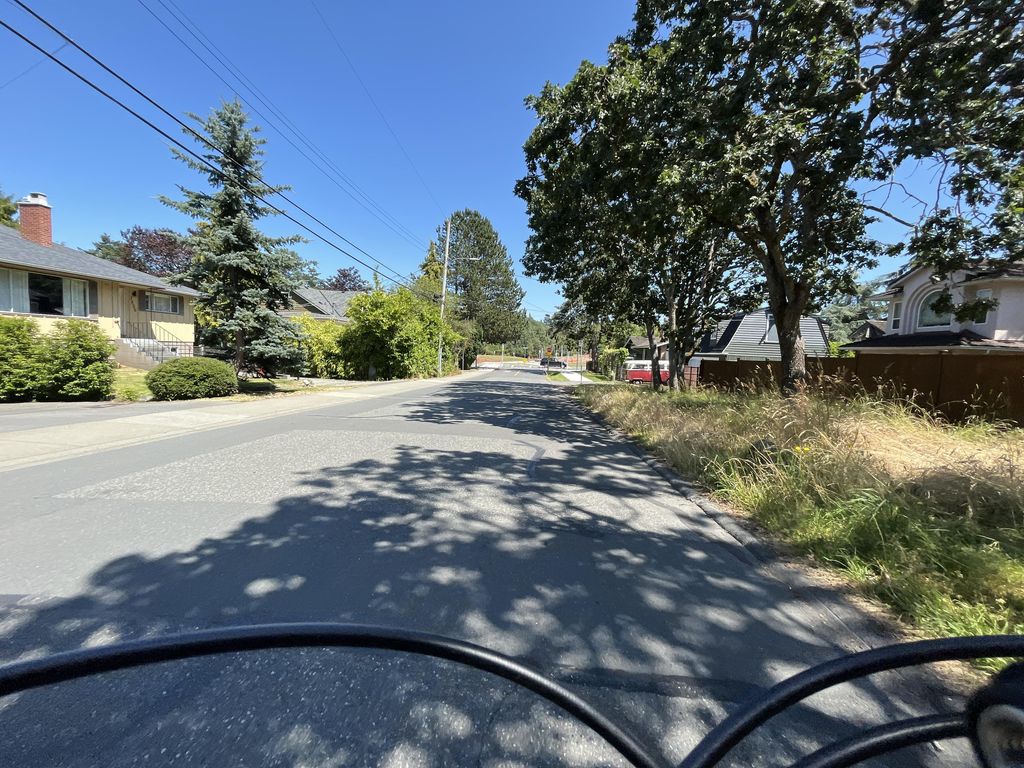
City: victoria